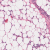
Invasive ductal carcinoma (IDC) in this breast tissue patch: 1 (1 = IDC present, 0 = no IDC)